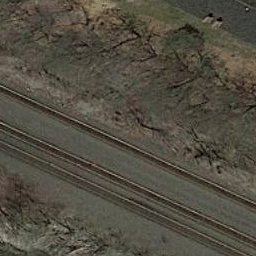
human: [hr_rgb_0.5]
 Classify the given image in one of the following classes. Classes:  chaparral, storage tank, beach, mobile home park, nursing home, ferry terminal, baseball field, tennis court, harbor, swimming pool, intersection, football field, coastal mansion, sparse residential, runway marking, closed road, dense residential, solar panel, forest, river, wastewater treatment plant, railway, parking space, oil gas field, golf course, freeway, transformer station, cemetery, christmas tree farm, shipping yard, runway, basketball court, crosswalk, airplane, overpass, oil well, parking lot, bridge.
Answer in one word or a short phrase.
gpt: railway